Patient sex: F
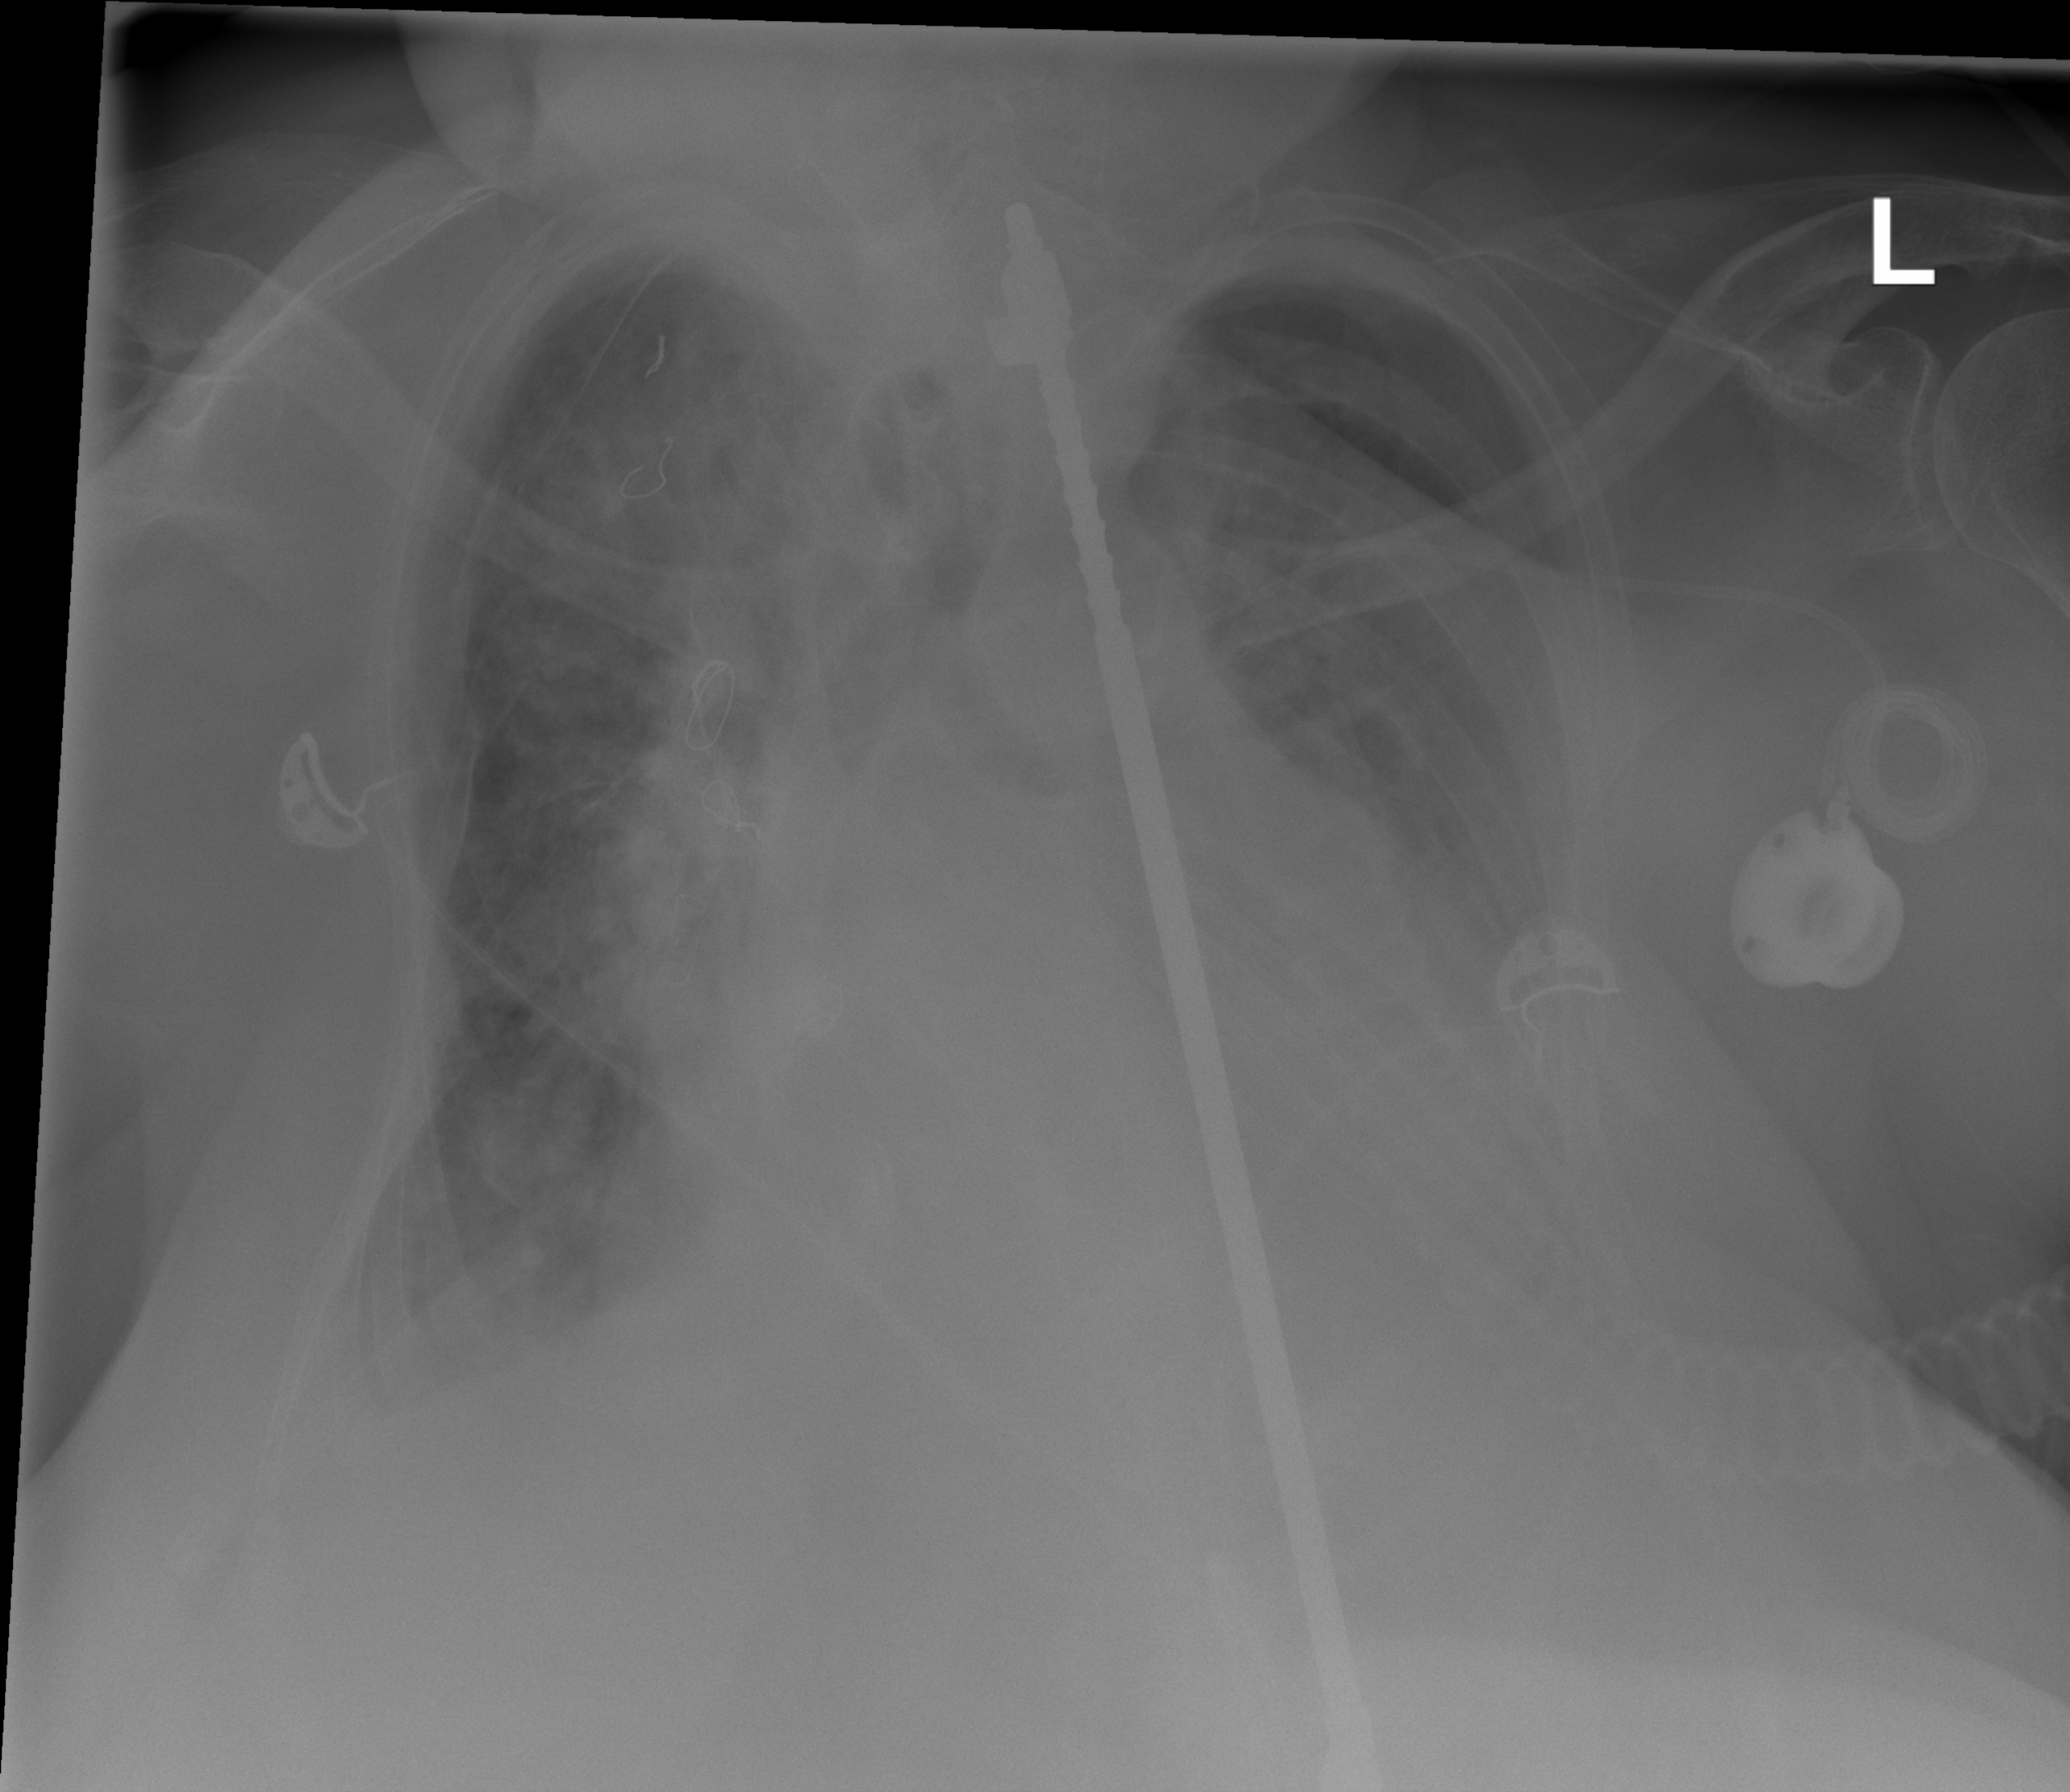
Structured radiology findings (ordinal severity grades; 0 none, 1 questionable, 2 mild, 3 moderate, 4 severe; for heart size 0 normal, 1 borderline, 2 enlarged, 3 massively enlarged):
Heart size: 2
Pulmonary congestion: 2
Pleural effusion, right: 1
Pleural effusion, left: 2
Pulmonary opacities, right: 2
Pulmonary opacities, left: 0
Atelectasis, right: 2
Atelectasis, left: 2